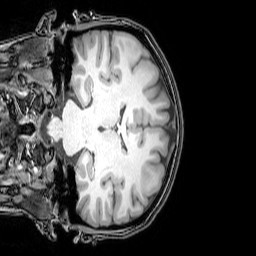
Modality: T1w
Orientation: coronal
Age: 24
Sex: female
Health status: healthy
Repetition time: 0.081 s
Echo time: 0.037 s